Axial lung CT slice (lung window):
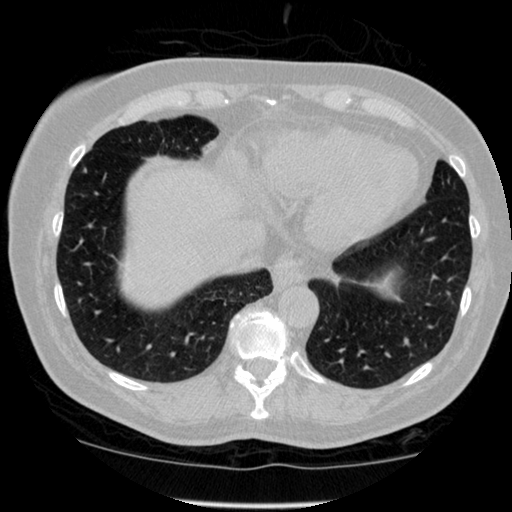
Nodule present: no